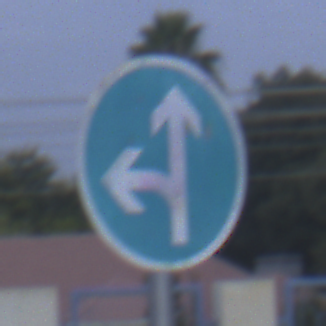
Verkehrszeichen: VorgeschriebeneFahrtrichtungGeradeausOderLinks
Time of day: SunriseSunset
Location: Outdoor (Suburban)
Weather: PartlyCloudy
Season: NotSpecified
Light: Natural